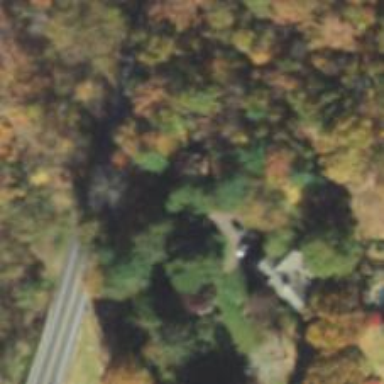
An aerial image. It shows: Driveway.